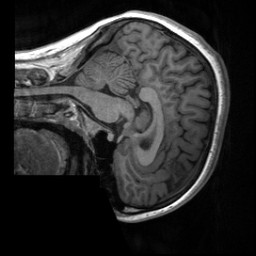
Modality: T1w
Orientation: sagittal
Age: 22
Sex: female
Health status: healthy
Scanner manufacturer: siemens
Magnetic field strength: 3 T
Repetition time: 2 s
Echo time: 0.00232 s